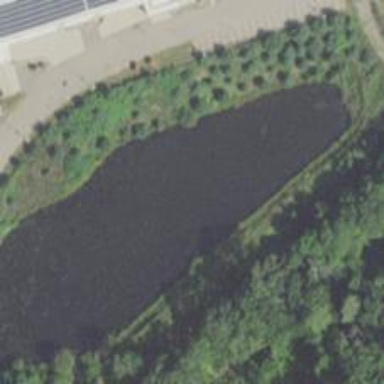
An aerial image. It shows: Pond surrounded by natural water.